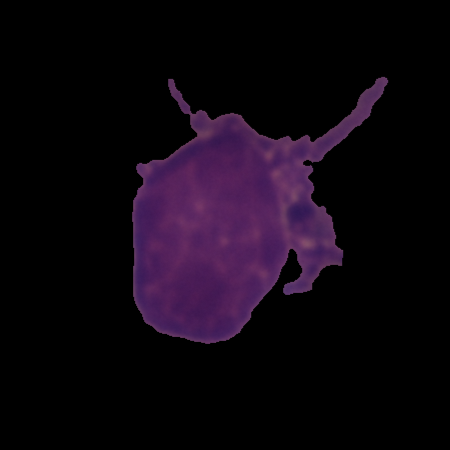
Label: healthy